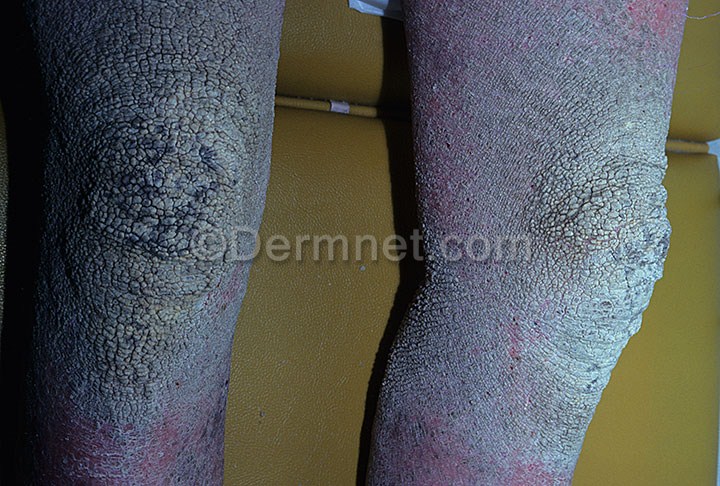
Disease: Atopic Dermatitis Photos